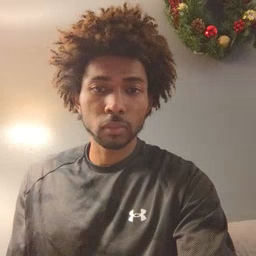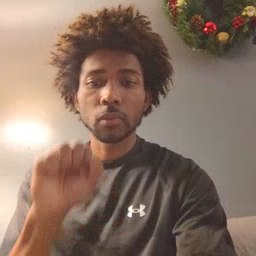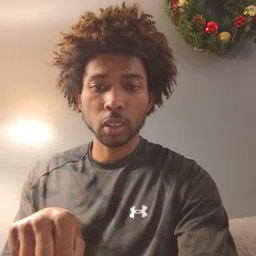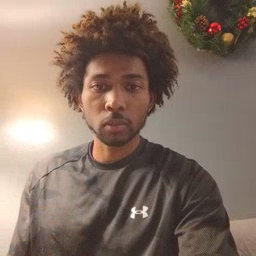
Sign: can